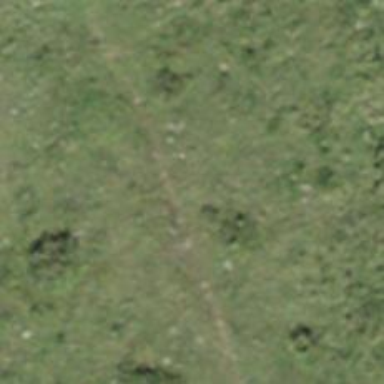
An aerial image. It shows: Grassy path.